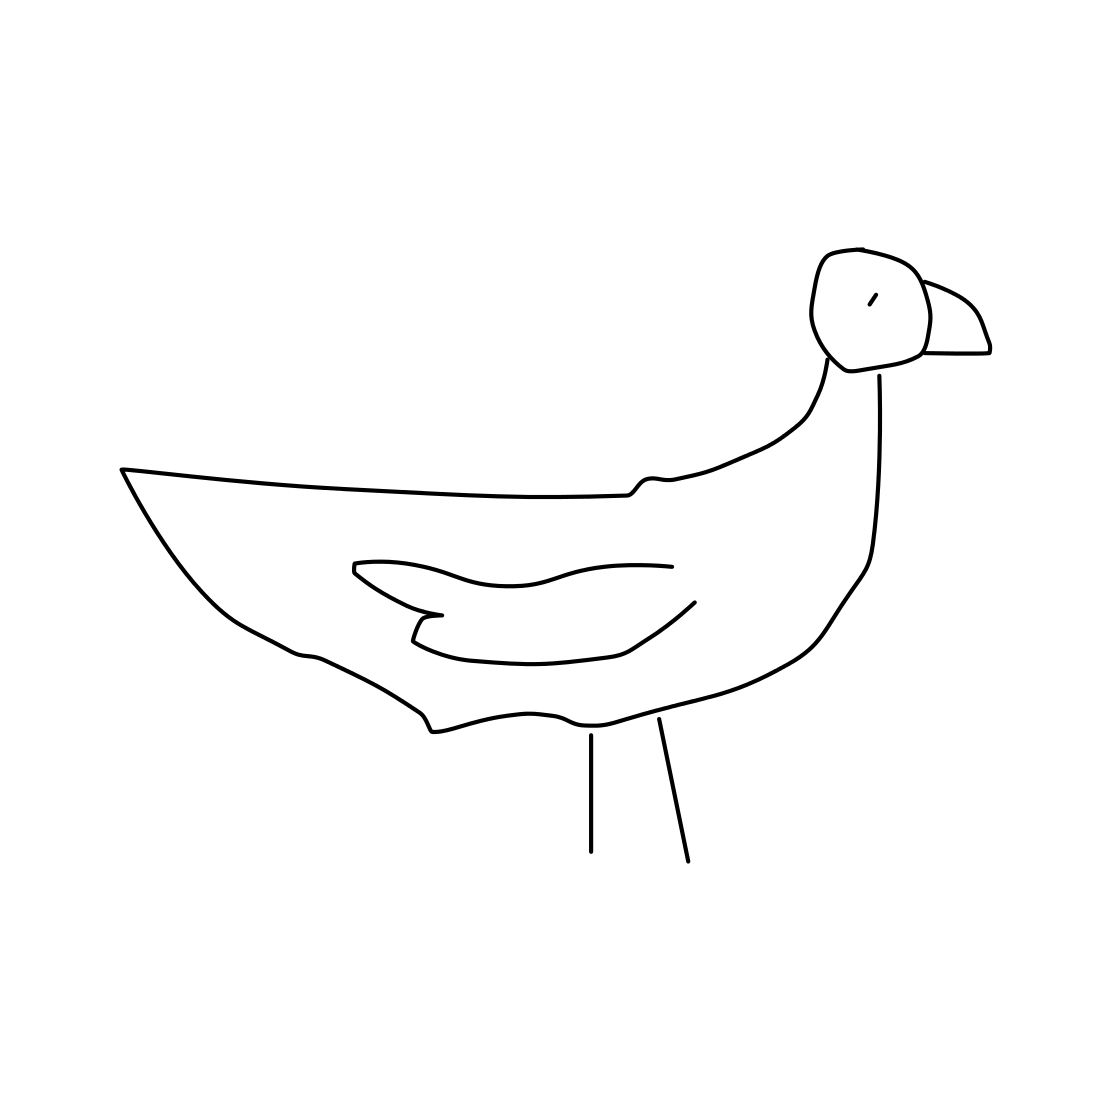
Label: seagull